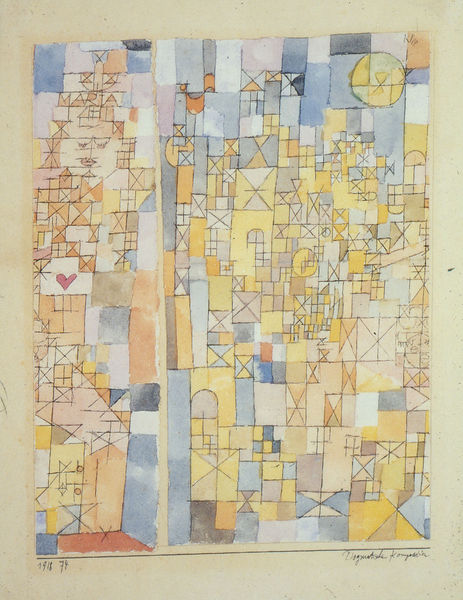
Titel: Dogmatische Komposition
Künstler: Paul Klee
Institution: Stuttgart, Staatsgalerie, Graphische Sammlung
Schlagwörter: blau, gemälde, dreieck, gelb, stadt, licht, tür, zeichnung, rot, signatur, häuser, sonne, kelch, rosa, kreis, gleb, ecke, bogen, abstrakt, farben, flächen, modern, linien, datum, rechtecke, mond, strich, bauhaus, quadrate, geometrisch, picasso, herz, nummeriert, maria, quadrat, klee, kasinsky, dogmatisch, dreieke